Question: In Internet Explorer, there is a little x-like button is shown, when you start typing in the textbox. How do I detect the event when this icon is clicked on? Is there an event-type?
'''
<input type="text" value ="" id ="qsearch" name="qsearch"
onBlur="qsearchLookup(this.value);" OnClick="qsearchLookup(this.value);"
onkeyup="qsearchLookup(this.value)" size="26">
function qsearchLookup(searchVal){
document.getElementById("qsearch").value="";
}
'''

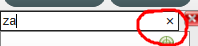
Answer: I do not know about special event for this small x-like button, and I don't think that it exists, but you can use <URL> to catch this change.